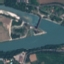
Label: River